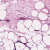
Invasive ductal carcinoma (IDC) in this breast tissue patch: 0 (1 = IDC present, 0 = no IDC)